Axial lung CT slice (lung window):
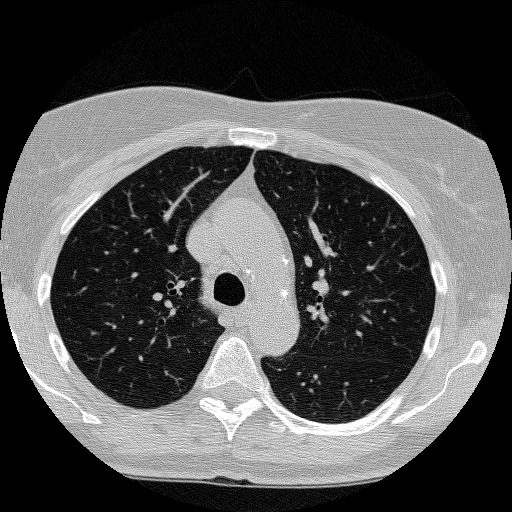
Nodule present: no